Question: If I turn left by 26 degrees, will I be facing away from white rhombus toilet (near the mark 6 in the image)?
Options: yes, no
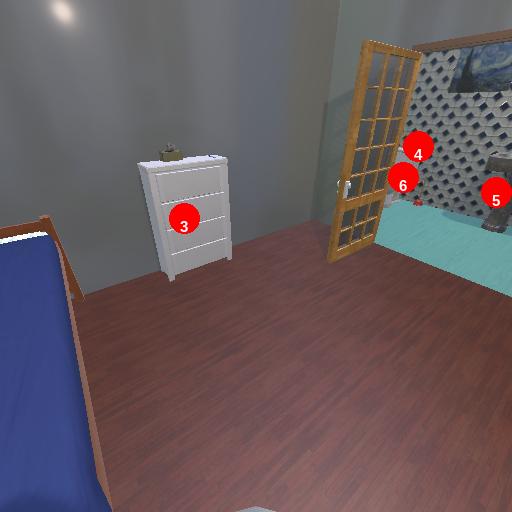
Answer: yes